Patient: sex M, age 68
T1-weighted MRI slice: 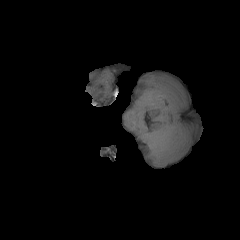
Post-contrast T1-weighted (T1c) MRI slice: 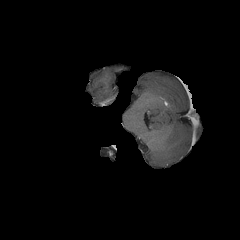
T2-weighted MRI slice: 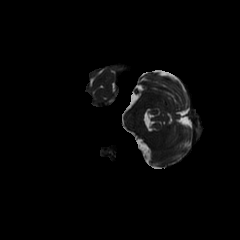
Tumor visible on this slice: no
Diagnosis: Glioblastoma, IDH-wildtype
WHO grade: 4